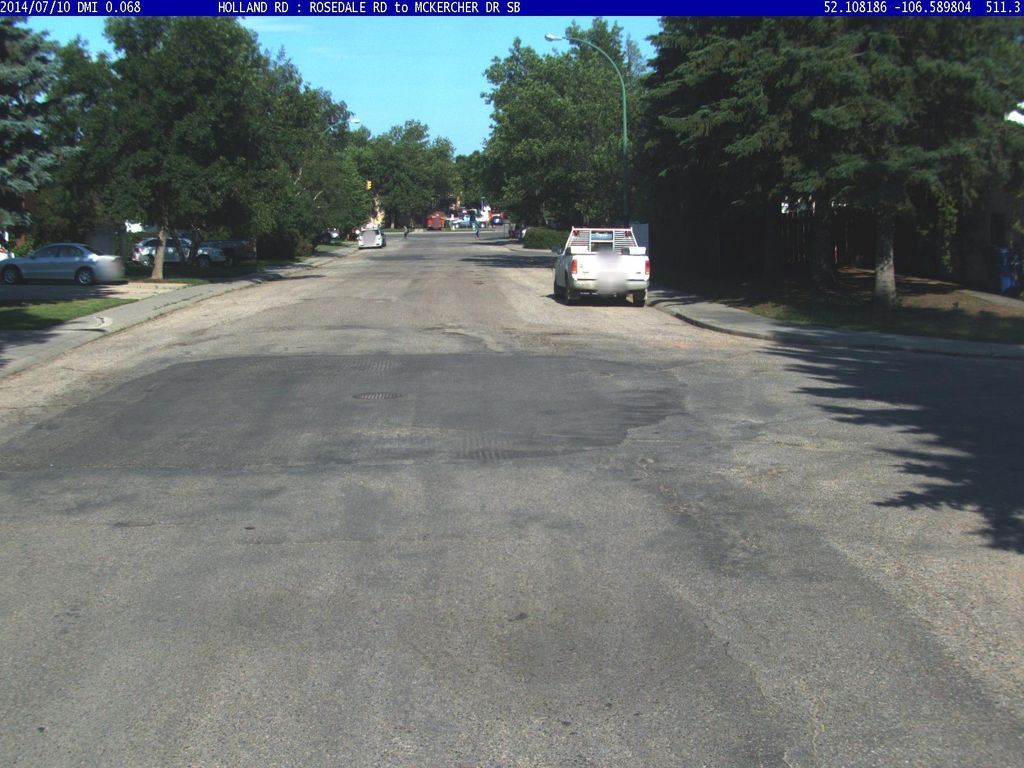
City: saskatoon